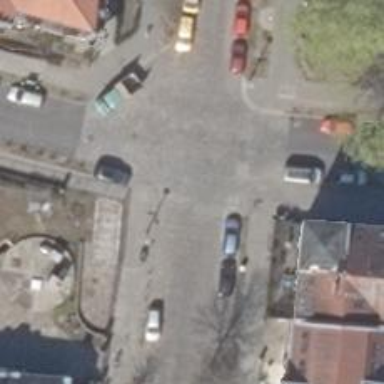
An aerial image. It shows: Unmarked crossing on footway.